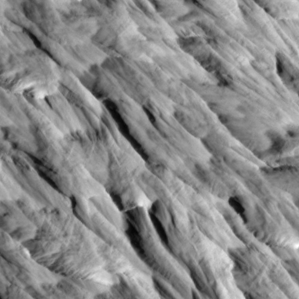
Label: non_frost